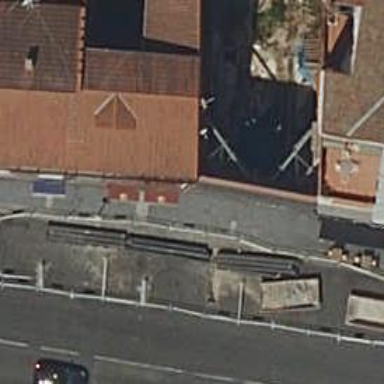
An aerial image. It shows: Motorcycle parking area.